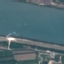
Land use / land cover: River